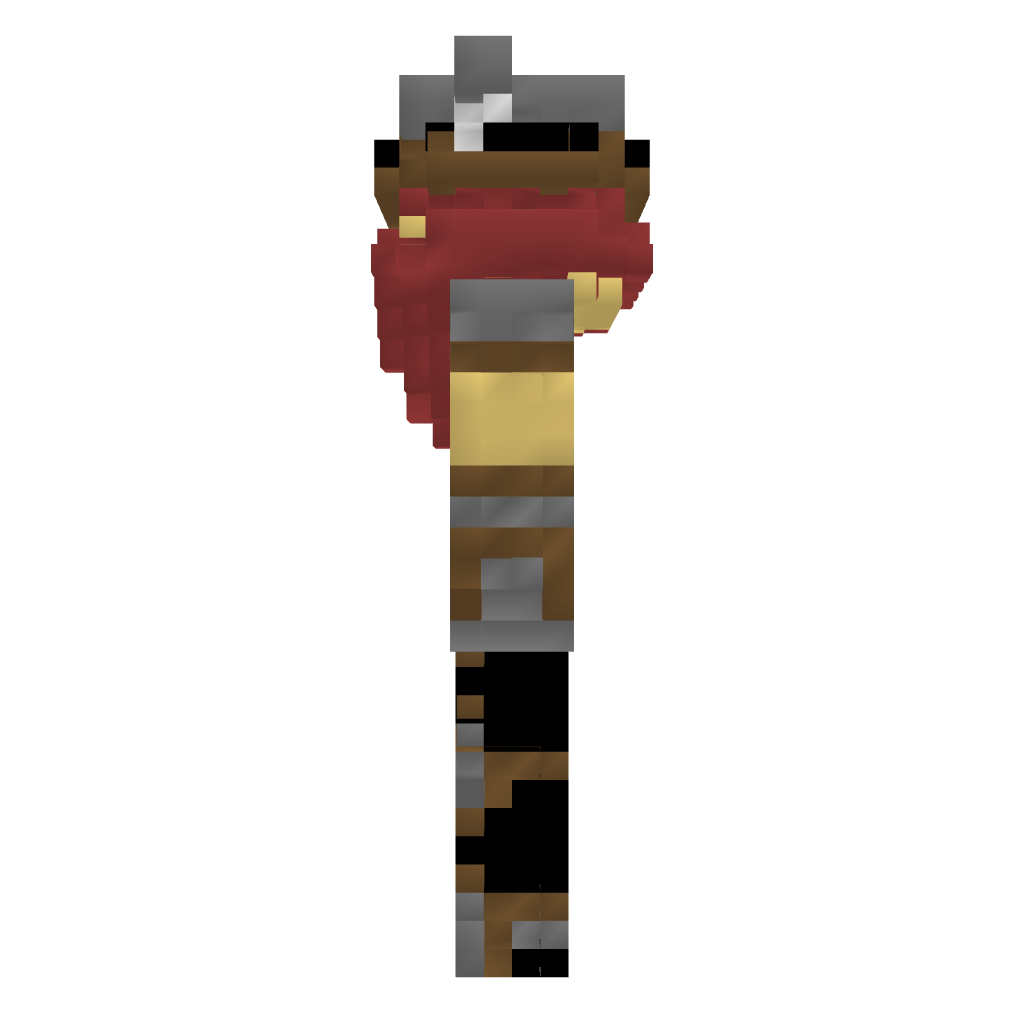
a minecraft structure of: HoneyDew Statue high quality